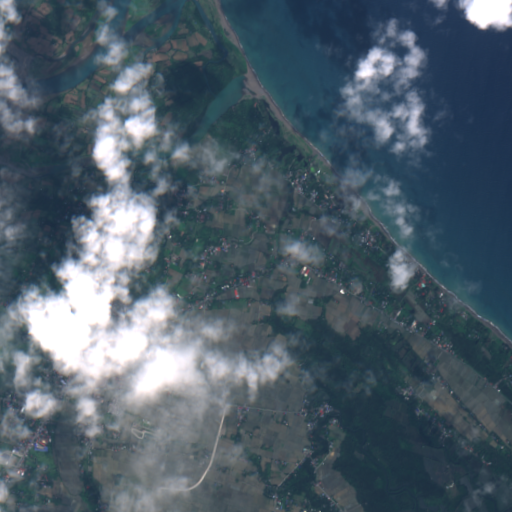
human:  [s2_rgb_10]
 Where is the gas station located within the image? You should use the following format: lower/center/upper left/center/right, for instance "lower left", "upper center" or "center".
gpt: The gas station is located in the lower left of the image.
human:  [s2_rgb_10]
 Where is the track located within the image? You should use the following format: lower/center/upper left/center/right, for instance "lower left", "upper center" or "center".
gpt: The track is located in the lower left of the image.
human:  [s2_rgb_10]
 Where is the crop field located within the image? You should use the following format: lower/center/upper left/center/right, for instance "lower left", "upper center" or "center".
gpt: There is no crop field in the image.